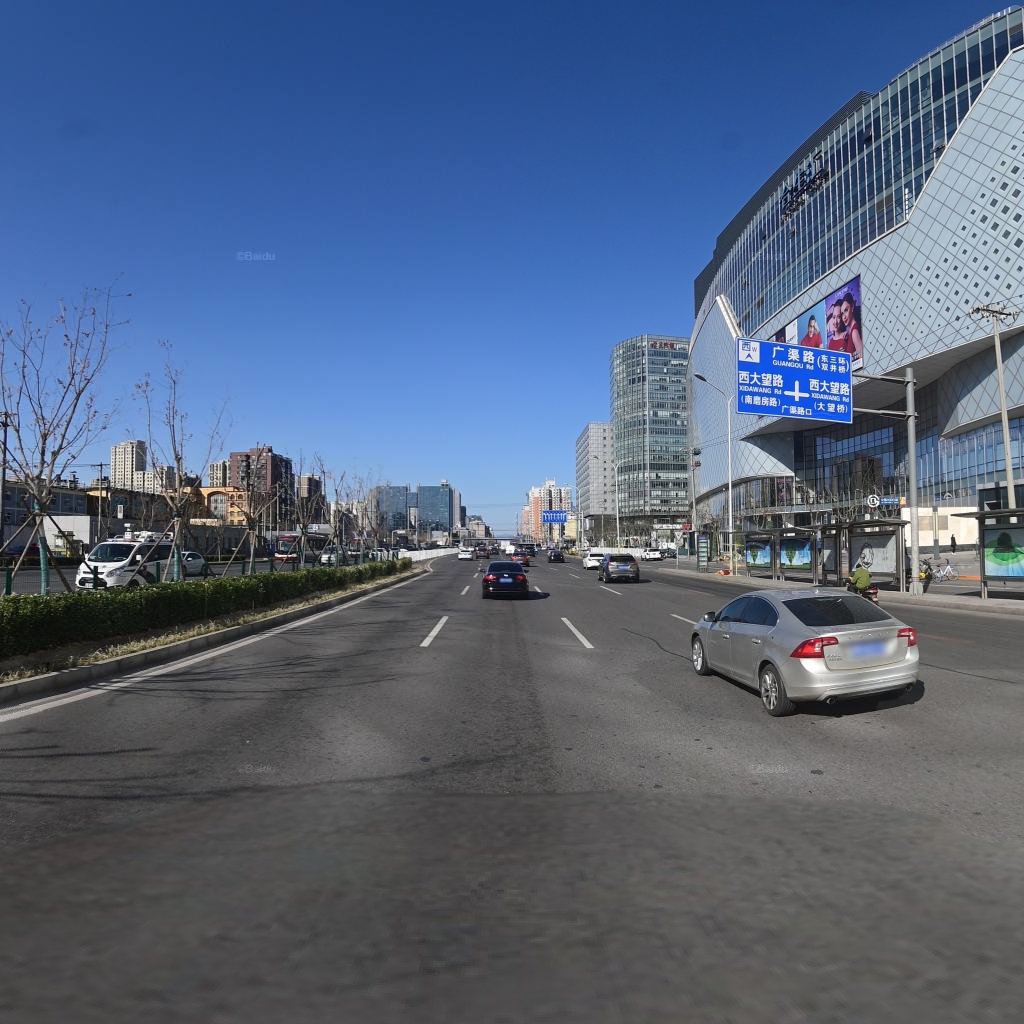
Region: Chaoyang
Road damage annotations: longitudinal patch, longitudinal patch